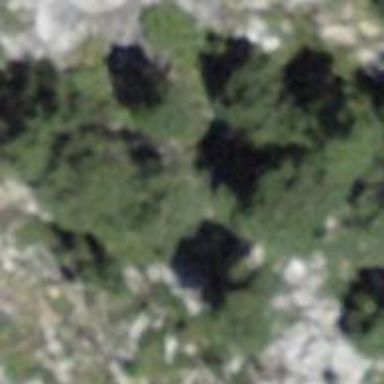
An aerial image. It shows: Forest area predominantly covered with needle-leaved trees.